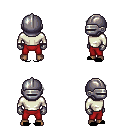
a pixel art fantasy rpg character, male body template, human, dark skin, white long-sleeve shirt, red pants, gray long mohawk hairstyle, metal helm, metal gloves, black slippers, four views (front, back, left, right), 2x2 character sprite sheet, small pixel art, hard edges, no anti-aliasing